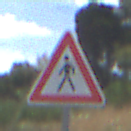
Verkehrszeichen: FussgaengerRechts
Umgebung: Outdoor, Nature
Tageszeit: Midday
Wetter: PartlyCloudy
Licht: Natural
Jahreszeit: NotSpecified
Kontrast: HighContrast